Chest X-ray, PA view. Patient: 29 years old, sex F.
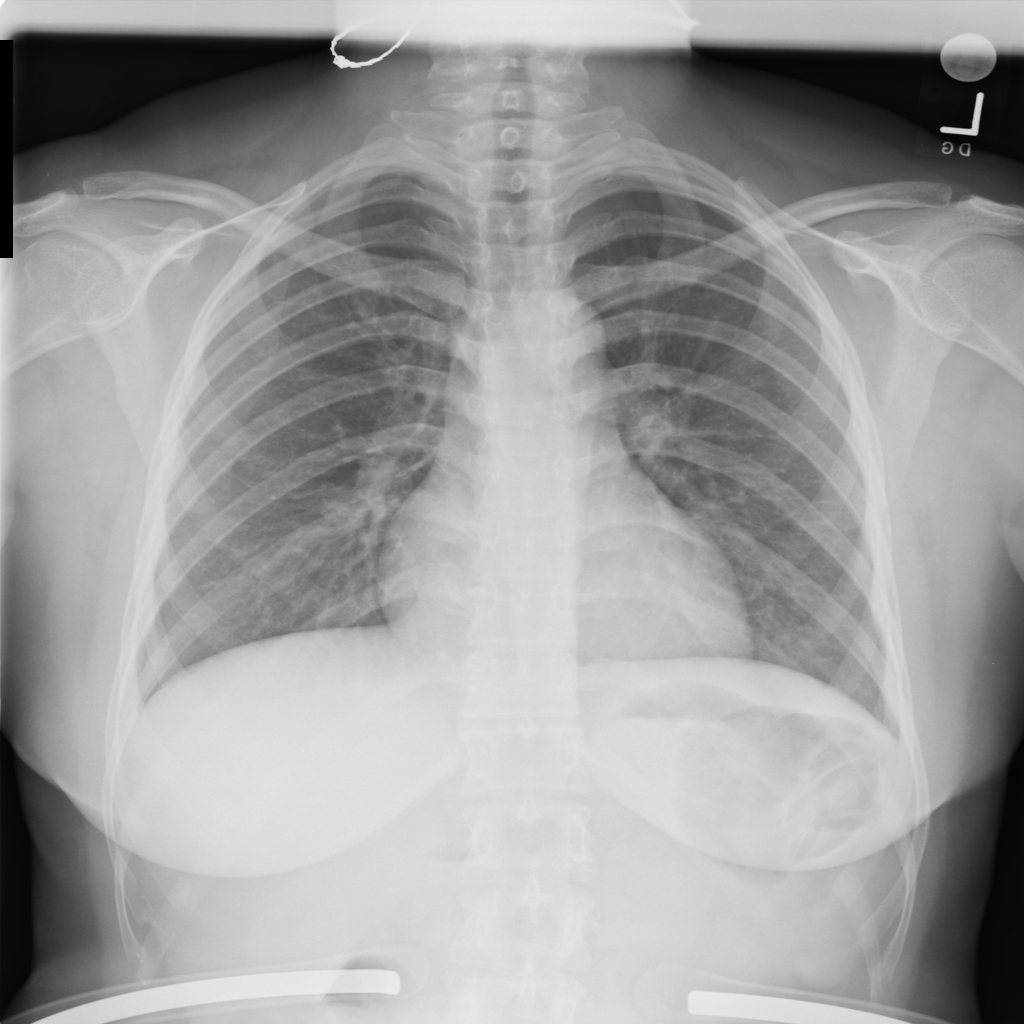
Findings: No Finding